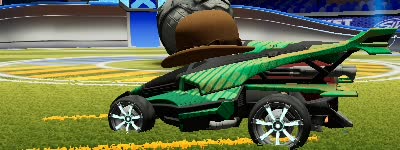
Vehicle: aftershock